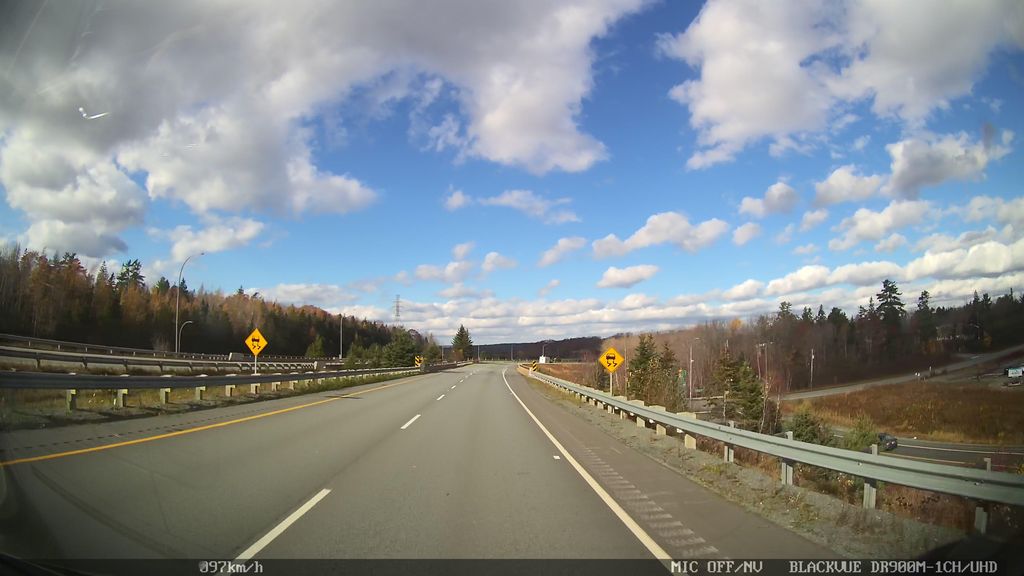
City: halifax